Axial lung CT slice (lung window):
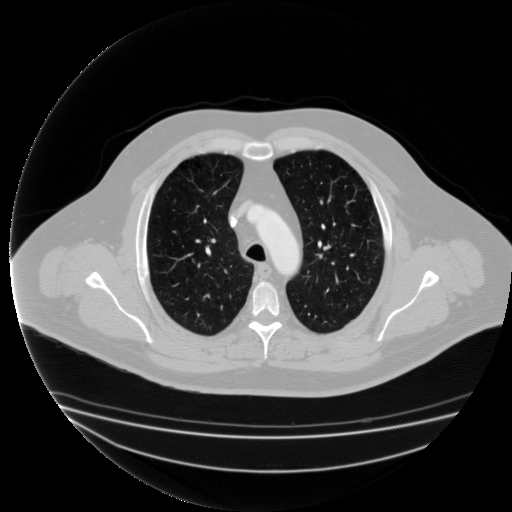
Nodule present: no